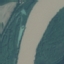
Label: River